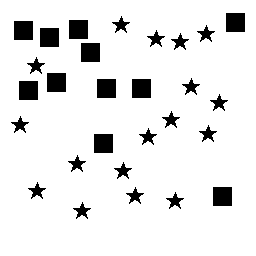
Squares: 11
Triangles: 0
Stars: 17
Total shapes: 28